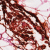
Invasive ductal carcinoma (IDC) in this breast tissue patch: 0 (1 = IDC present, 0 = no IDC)